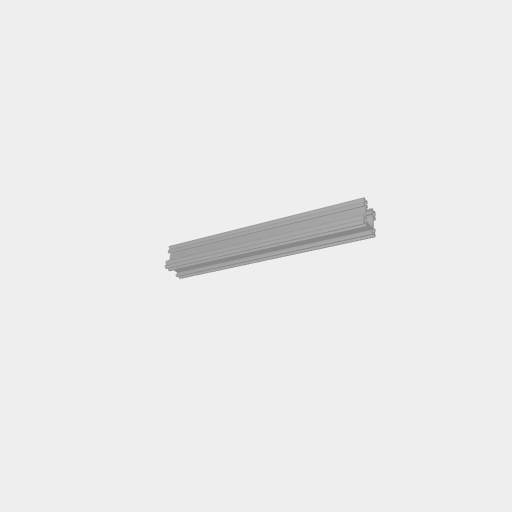
Part: OpenGoRAIL192